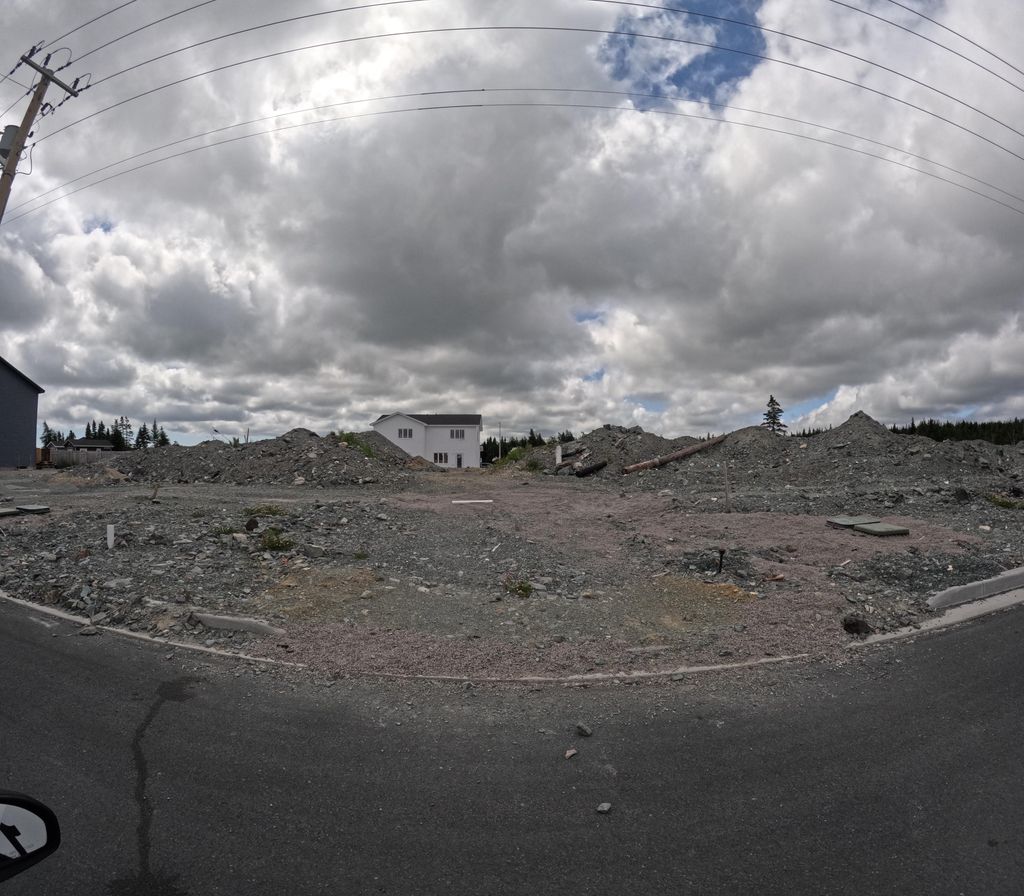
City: st_johns